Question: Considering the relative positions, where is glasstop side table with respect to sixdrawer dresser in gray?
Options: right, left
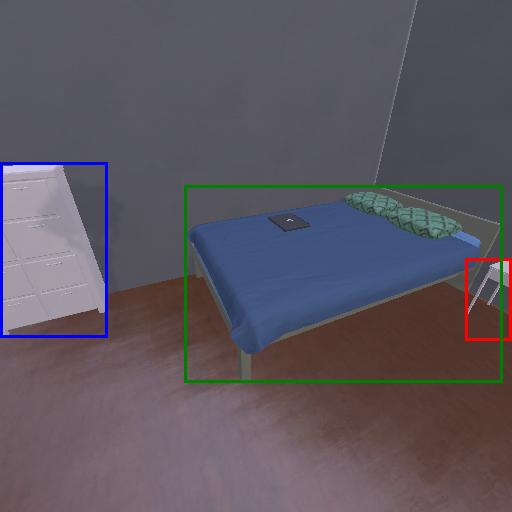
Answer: right